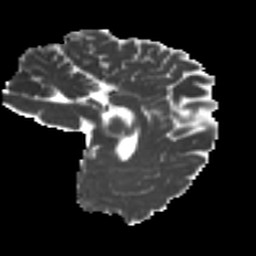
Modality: MD
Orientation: sagittal
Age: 24
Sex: male
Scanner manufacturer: ge
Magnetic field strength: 3 T
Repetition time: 7.8 s
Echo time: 0.0606 s